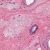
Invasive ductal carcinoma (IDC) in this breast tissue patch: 0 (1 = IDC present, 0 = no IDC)